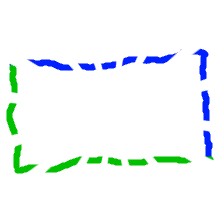
Shape: rectangle